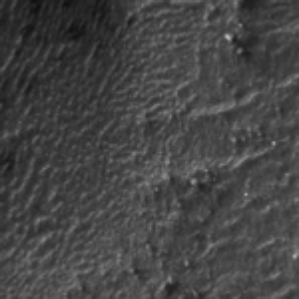
Label: frost